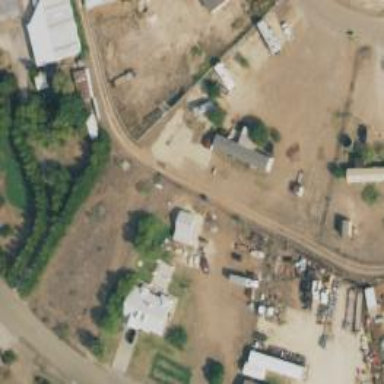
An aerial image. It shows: Alleyway designated as service road.